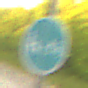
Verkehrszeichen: GetrennterRadUndGehwegRadwegRechts
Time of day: SunriseSunset
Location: Outdoor (RoadRail)
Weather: Clear
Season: NotSpecified
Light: Natural